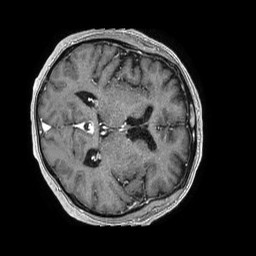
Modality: T1w
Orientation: axial
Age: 51
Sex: male
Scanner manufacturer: philips
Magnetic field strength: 1.5 T
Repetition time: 0.007528 s
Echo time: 0.003431 s